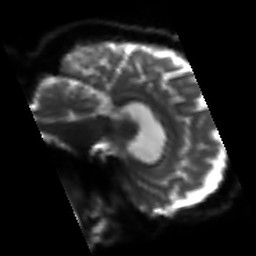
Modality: sbref
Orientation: sagittal
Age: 56
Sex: male
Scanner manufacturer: siemens
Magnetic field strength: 3 T
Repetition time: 3.2 s
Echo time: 0.081 s